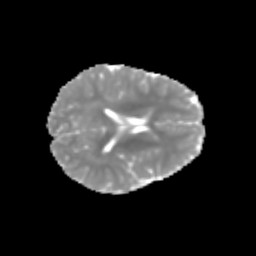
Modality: MD
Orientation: axial
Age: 6
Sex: male
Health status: healthy